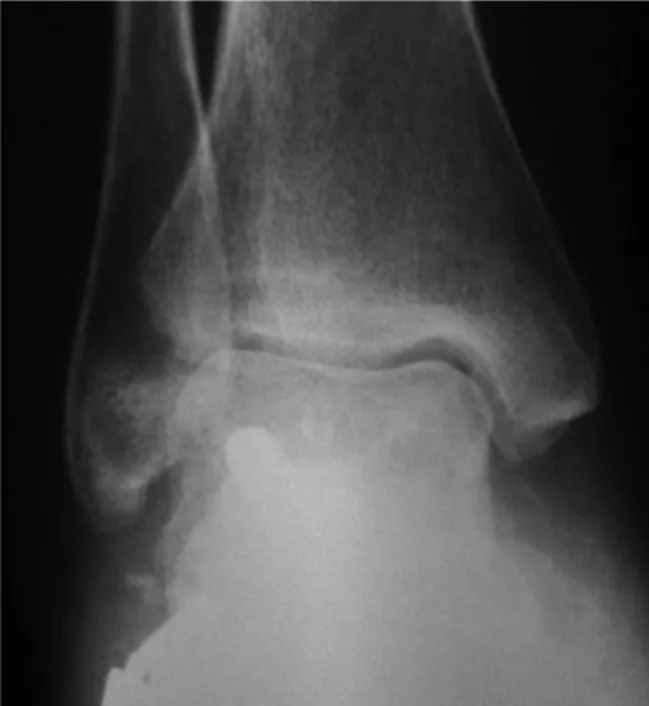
Post-operative antero-posterior ankle view showing a well-aligned ankle and hindfoot.
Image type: radiology (x_ray)